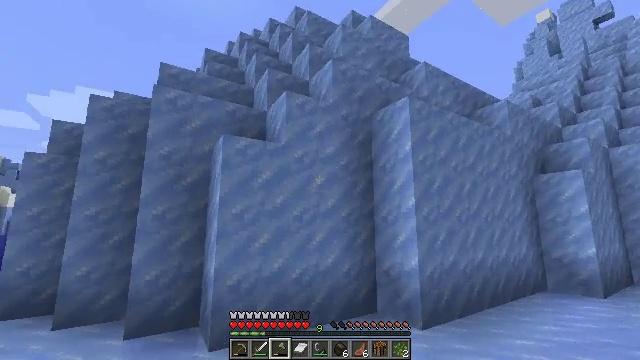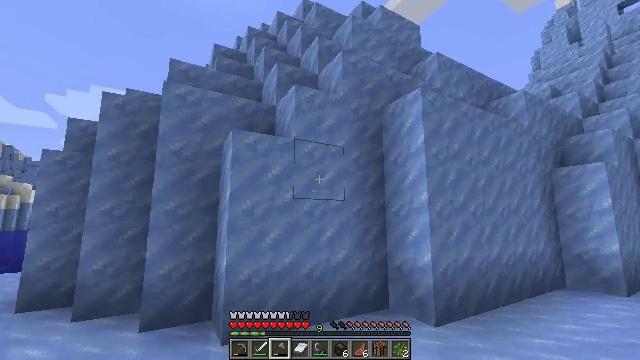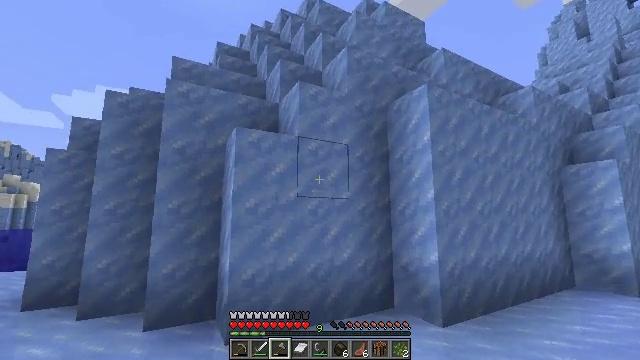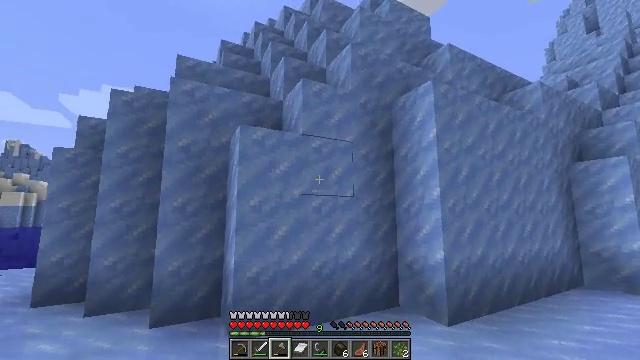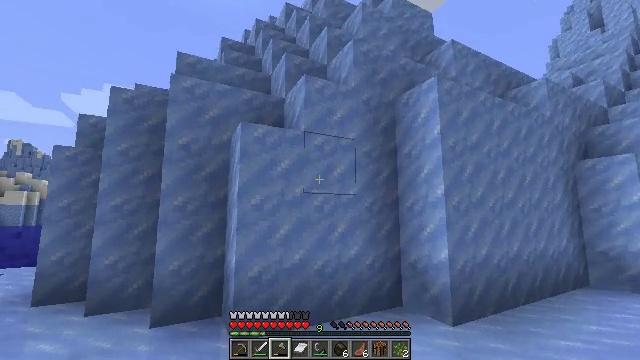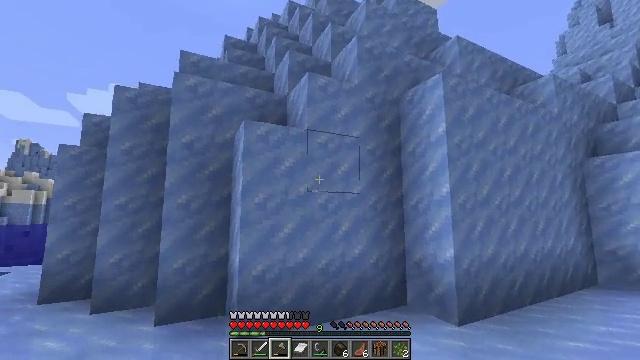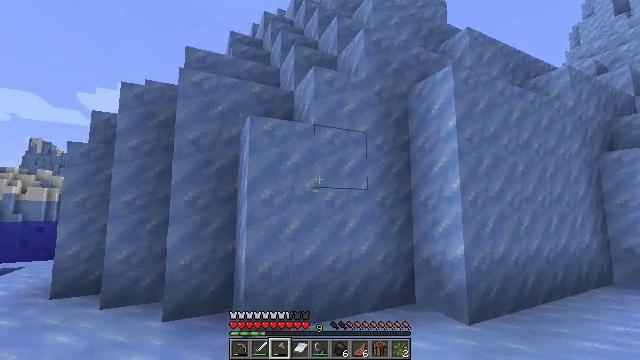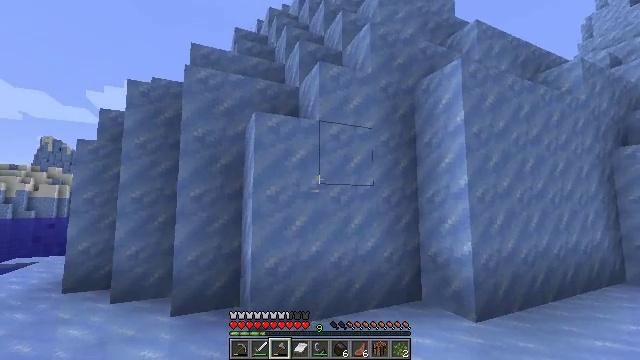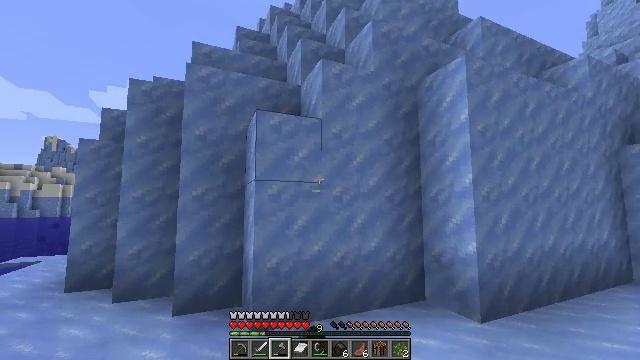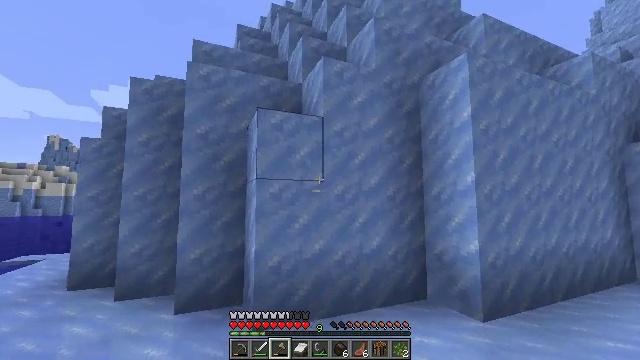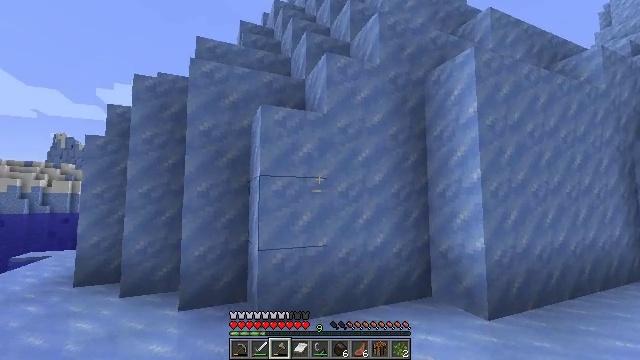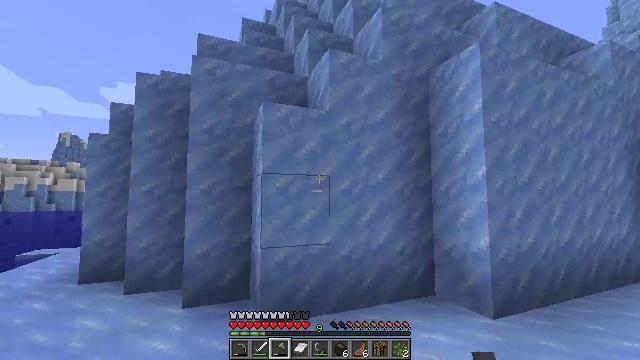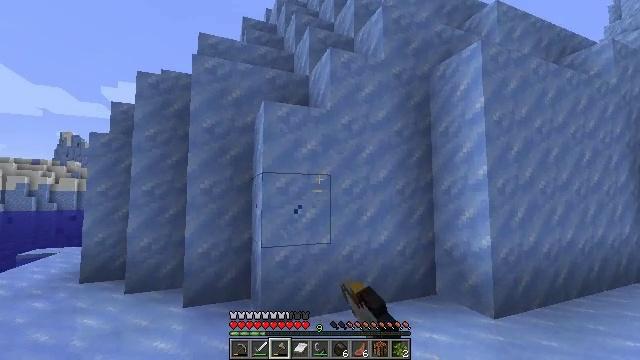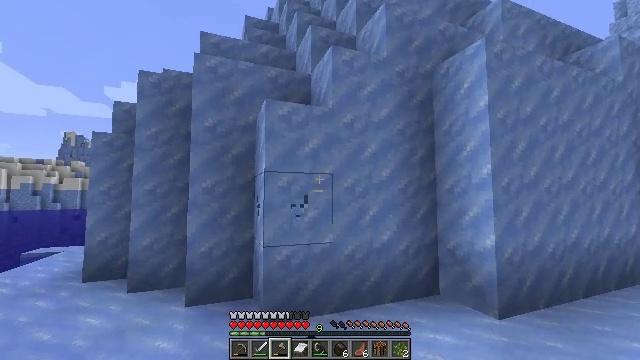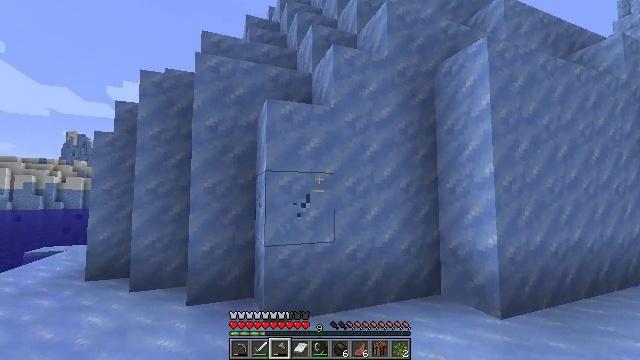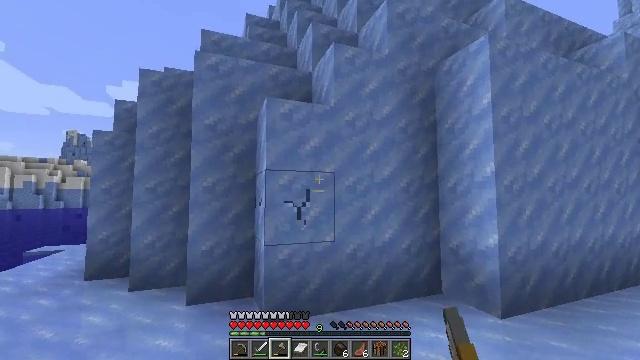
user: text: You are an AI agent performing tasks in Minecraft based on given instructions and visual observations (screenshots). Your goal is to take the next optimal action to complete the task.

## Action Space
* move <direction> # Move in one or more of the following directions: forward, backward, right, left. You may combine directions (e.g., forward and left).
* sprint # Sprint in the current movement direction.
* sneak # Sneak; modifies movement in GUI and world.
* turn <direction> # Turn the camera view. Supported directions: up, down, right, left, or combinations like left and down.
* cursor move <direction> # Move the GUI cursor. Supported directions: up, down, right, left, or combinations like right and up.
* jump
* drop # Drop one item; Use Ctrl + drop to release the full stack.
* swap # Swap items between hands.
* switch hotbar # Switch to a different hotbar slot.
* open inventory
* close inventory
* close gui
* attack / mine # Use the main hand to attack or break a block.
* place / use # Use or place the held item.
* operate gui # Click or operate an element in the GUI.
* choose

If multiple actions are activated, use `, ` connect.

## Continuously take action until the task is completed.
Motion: motion action
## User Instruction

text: Collect packed ice using a pickaxe.
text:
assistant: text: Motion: turn left and down, attack / mine
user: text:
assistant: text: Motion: attack / mine
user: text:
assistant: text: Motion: attack / mine
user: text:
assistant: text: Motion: attack / mine
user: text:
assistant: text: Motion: attack / mine
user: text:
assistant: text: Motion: turn left, attack / mine
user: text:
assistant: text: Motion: turn left, attack / mine
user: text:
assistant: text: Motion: attack / mine
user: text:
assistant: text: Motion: attack / mine
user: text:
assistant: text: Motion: attack / mine
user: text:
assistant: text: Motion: attack / mine
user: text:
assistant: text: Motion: attack / mine
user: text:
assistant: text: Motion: attack / mine
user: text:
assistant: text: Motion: attack / mine
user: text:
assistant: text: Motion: attack / mine
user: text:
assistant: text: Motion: attack / mine
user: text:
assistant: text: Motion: attack / mine
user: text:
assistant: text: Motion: attack / mine
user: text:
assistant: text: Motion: attack / mine
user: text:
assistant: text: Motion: attack / mine
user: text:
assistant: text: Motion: attack / mine
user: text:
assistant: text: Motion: attack / mine
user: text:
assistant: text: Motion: attack / mine
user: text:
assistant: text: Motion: attack / mine
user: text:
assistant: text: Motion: attack / mine
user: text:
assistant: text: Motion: turn left and up, attack / mine
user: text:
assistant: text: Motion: turn left and up, attack / mine
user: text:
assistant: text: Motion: attack / mine
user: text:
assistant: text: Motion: attack / mine
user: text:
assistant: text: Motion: attack / mine